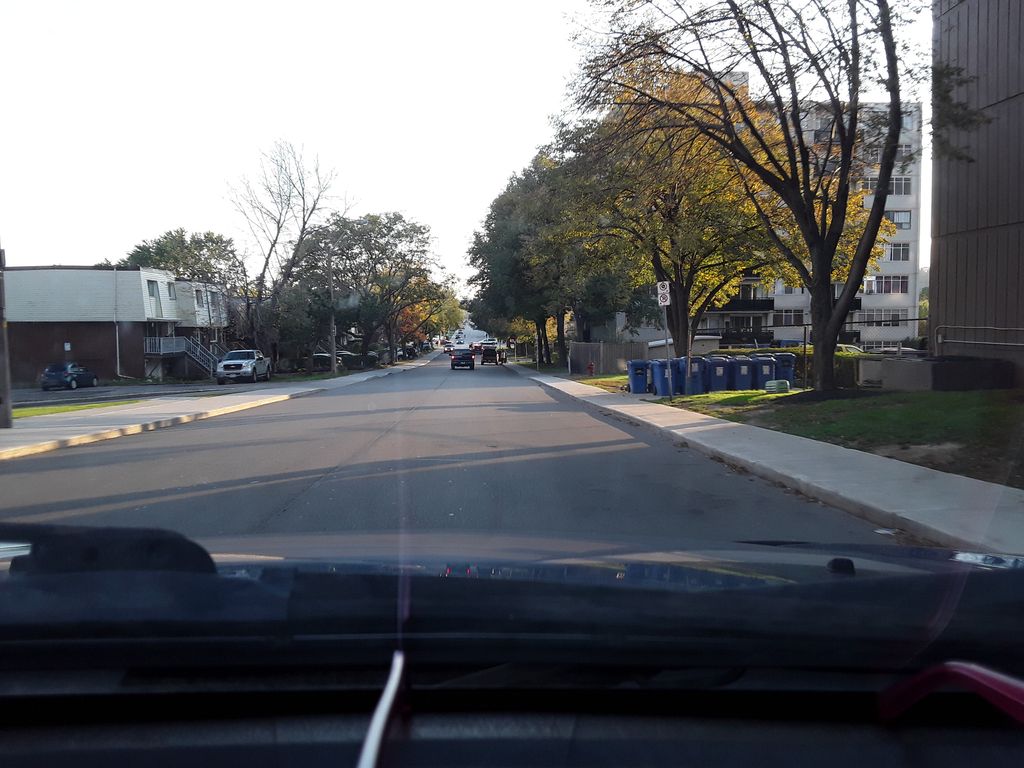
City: hamilton